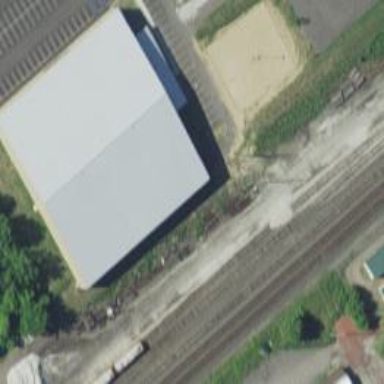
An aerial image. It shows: Sports center building featuring volleyball facilities.